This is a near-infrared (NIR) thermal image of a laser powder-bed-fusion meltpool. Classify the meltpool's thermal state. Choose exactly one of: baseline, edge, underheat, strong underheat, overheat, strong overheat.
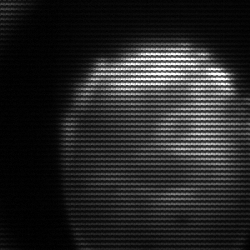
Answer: edge